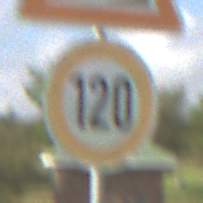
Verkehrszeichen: Geschwindigkeit120
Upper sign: Arbeitsstelle
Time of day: MorningAfternoon
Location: Outdoor (Nature)
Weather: PartlyCloudy
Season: NotSpecified
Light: Natural